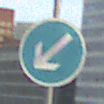
Verkehrszeichen: VorgeschriebeneVorbeifahrtLinks
Umgebung: Outdoor, Urban
Tageszeit: SunriseSunset
Wetter: PartlyCloudy
Licht: Natural
Jahreszeit: NotSpecified
Kontrast: LowContrast